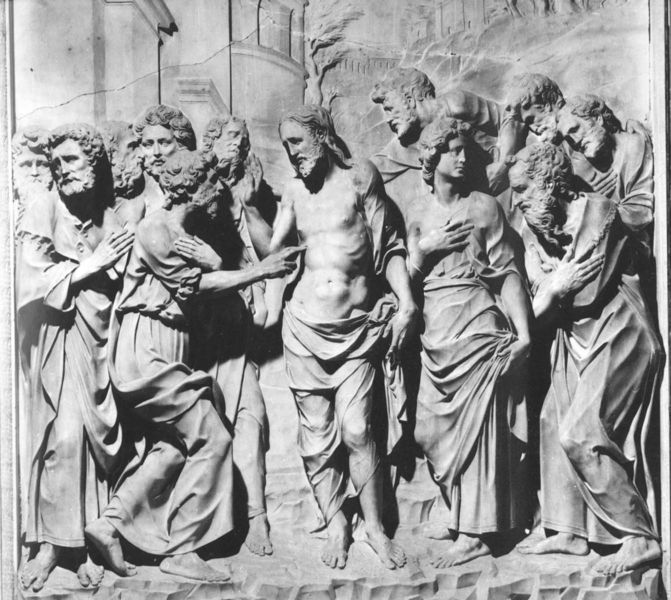
Titel: Teil eines um 1520 entstandenen Altares, der ungläubige Thomas
Künstler: Girolamo Santacroce
Standort: Neapel, S. Maria delle Grazie a Caponapoli (EU - I - Kampanien)
Schlagwörter: fuß, gruppe, hand, nackt, schatten, wunde, menschen, stadt, finger, licht, mitte, männer, gebäude, tuch, bart, bärte, gesichter, augen, falten, stein, figur, gewand, haare, tücher, locken, relief, füße, fels, figuren, nasen, sprechen, thomas, nabel, fotografie, barfuß, schwarzweiß, sims, christus, jesus, kreuzigung, erhoben, erscheinung, zentrum, berühren, jünger, maria, magdalena, tunika, auferstehung, anfassen, apostel, pfingsten, ungläubig, ersceinung